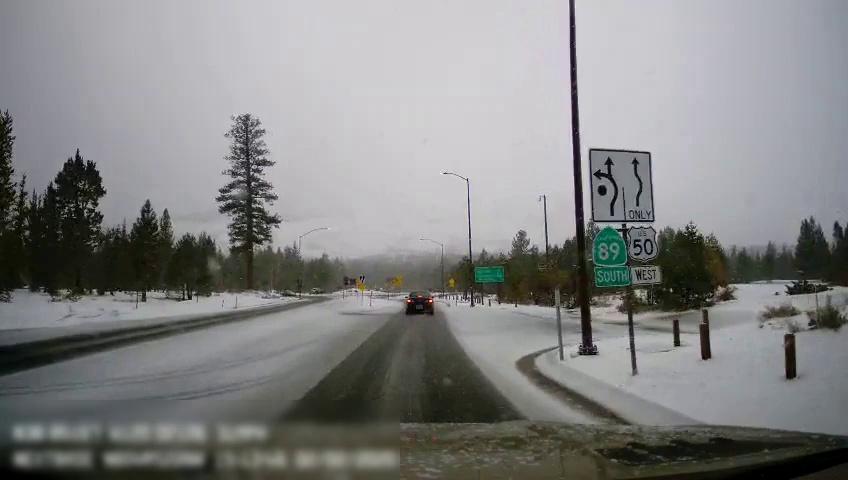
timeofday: Day
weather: Snowy
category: Drivable Space
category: Vehicles | Car
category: Vehicles | Truck
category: Vehicles | Car
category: Traffic | Signs
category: Traffic | Signs
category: Traffic | Signs
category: Traffic | Signs
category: Traffic | Signs
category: Traffic | Signs